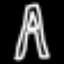
Label: The Eiffel Tower